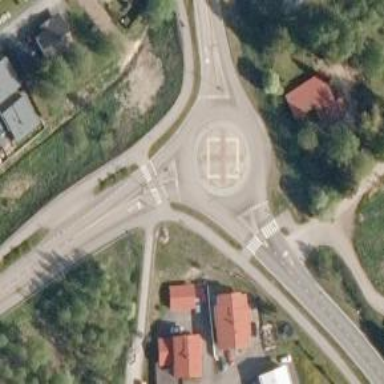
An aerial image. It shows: Crossing on asphalt cycleway.